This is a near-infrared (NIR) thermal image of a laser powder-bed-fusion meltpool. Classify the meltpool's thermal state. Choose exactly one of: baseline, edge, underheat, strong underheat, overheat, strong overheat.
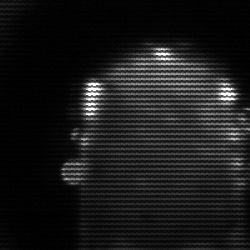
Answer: baseline